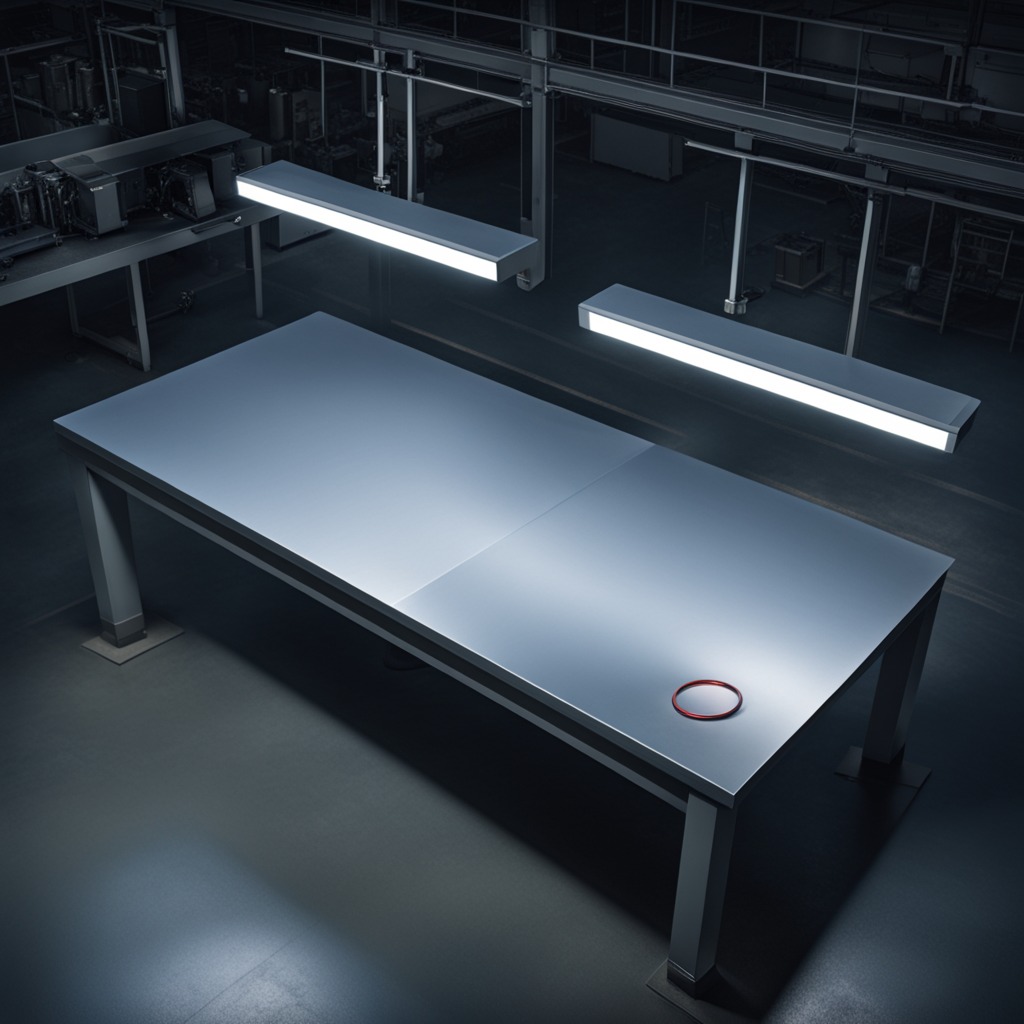
A rubber O-ring is lying on the tabletop.